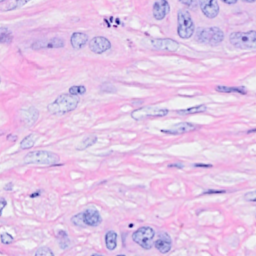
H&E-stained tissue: Breast